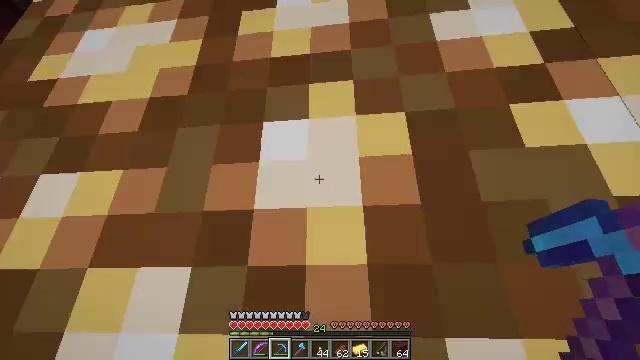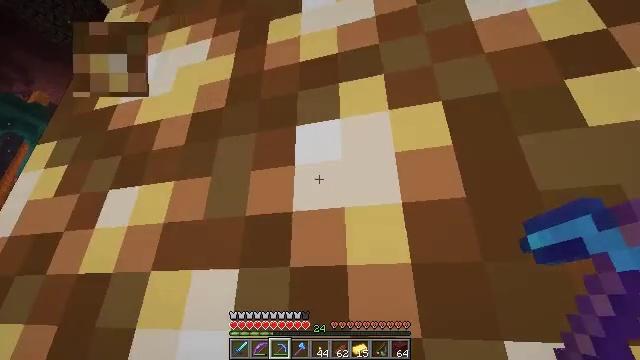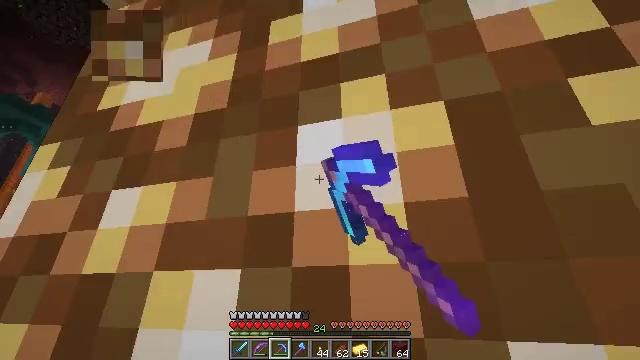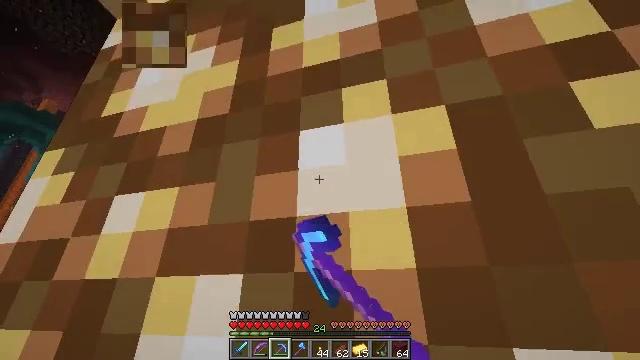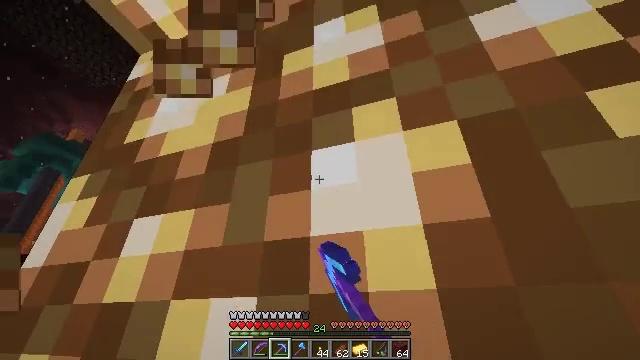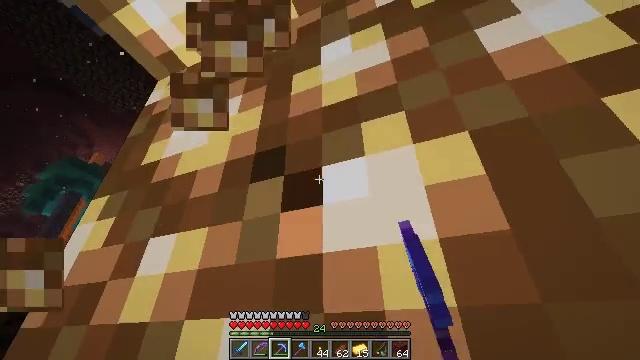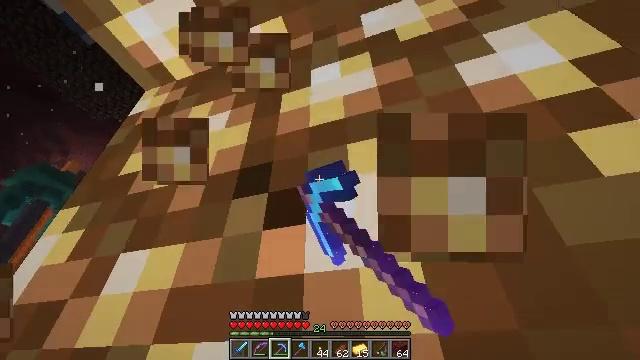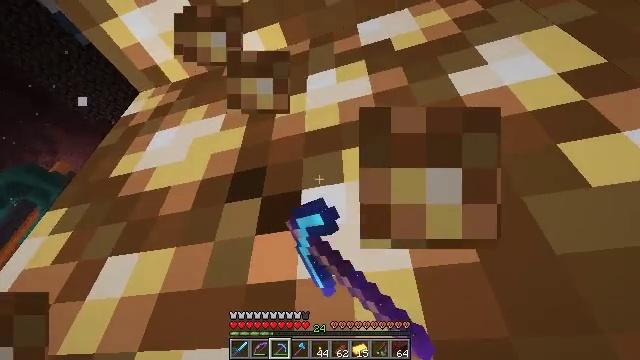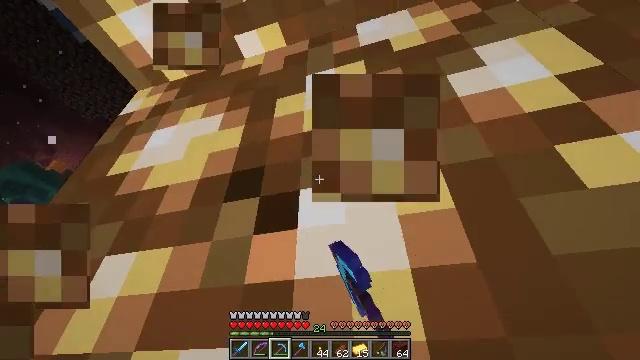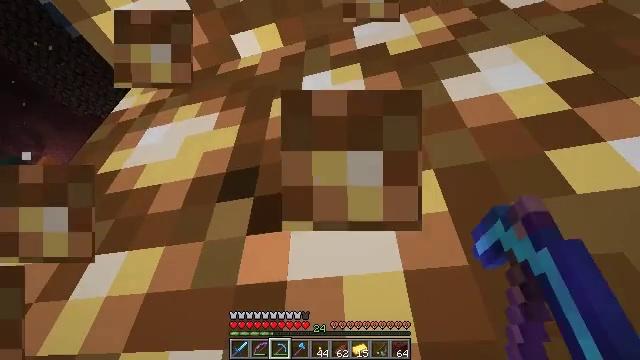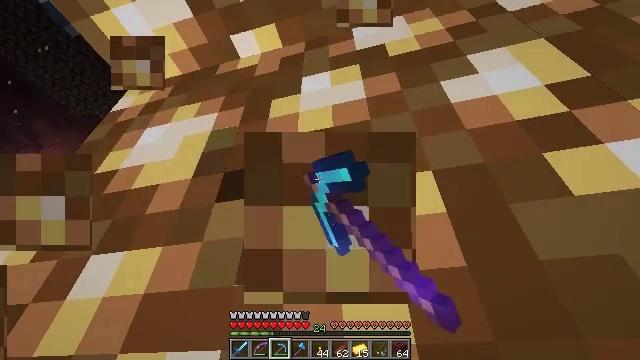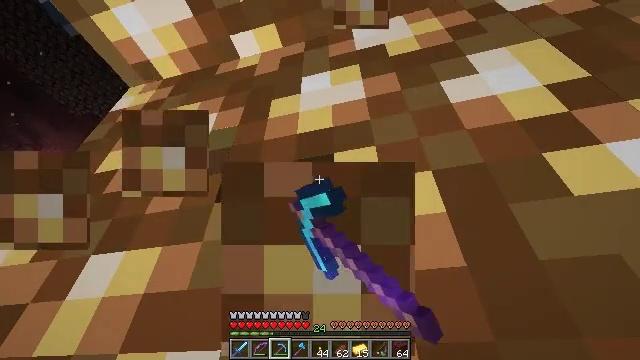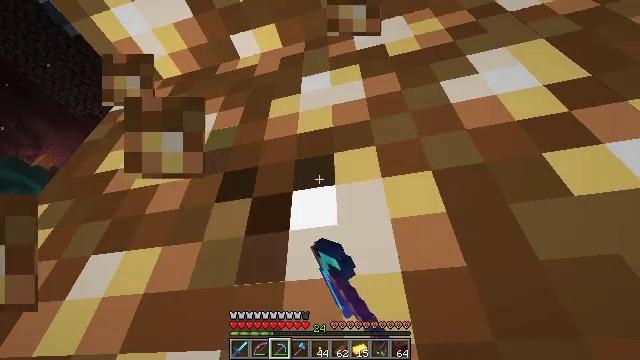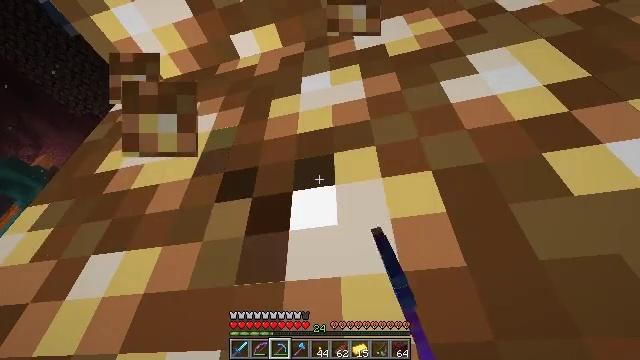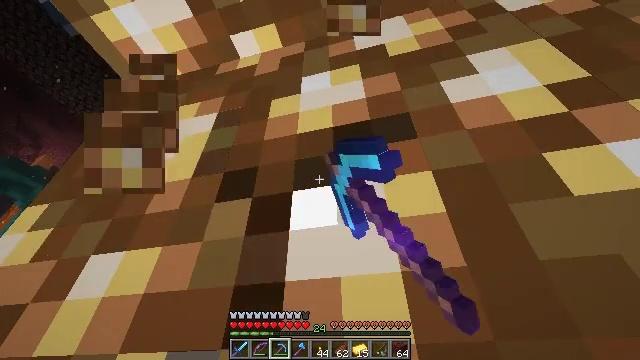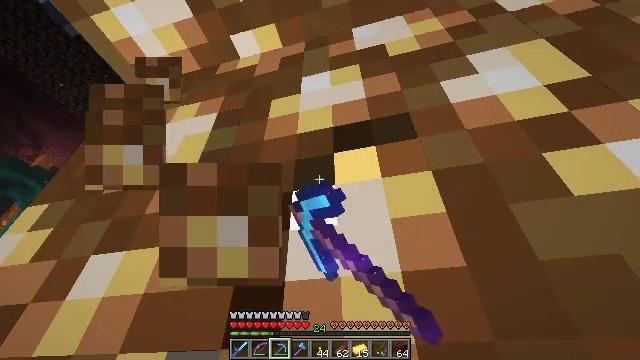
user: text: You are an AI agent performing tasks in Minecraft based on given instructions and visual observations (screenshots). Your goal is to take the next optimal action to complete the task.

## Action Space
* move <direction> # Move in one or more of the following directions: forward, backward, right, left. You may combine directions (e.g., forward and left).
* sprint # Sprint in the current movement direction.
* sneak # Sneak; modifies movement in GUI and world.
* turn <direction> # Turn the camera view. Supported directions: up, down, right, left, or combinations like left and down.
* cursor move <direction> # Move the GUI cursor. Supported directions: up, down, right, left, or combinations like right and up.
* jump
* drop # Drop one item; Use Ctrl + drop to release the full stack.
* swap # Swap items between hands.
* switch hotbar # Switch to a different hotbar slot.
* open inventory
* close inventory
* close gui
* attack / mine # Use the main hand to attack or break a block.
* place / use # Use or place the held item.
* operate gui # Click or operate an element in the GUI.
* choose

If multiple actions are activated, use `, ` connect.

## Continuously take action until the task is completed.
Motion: motion action
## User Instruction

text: Mine the glowstone in the Nether.
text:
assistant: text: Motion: attack / mine
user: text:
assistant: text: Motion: attack / mine
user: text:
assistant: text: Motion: turn up, attack / mine
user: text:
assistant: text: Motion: turn left and up, attack / mine
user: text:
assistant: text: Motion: turn left and up, attack / mine
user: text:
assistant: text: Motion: turn right and up, attack / mine
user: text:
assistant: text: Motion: turn up, attack / mine
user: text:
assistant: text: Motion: attack / mine
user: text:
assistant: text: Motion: turn right, attack / mine
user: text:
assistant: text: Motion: attack / mine
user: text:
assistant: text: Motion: attack / mine
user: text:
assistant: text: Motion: attack / mine
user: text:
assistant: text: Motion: attack / mine
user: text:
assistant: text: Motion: attack / mine
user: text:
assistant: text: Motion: attack / mine
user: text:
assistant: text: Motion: attack / mine
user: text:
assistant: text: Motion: attack / mine
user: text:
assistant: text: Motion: attack / mine
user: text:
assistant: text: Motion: attack / mine
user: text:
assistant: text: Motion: attack / mine
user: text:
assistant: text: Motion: attack / mine
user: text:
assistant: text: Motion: attack / mine
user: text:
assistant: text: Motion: attack / mine
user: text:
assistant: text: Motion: attack / mine
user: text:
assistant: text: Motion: attack / mine
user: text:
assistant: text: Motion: attack / mine
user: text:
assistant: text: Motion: attack / mine
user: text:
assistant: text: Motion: attack / mine
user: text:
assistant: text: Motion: attack / mine
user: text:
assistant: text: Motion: attack / mine